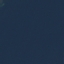
Land use / land cover: SeaLake